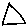
Label: triangle